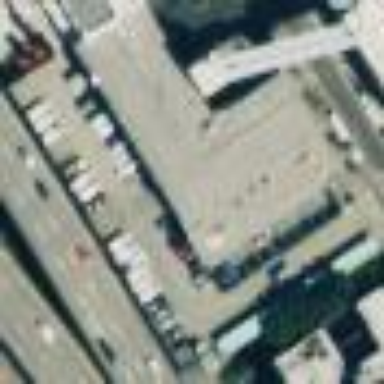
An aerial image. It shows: Multi-storey parking building.